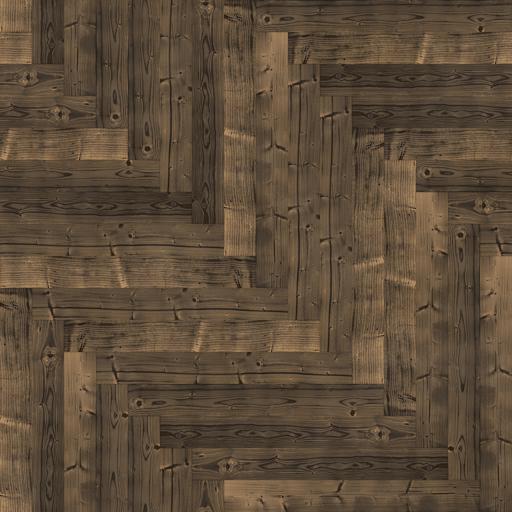
Tags: floor flooring herringbone parquet wood wooden